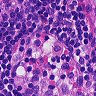
Metastatic tissue present: no